Field crop: maize
Growth stage: 2
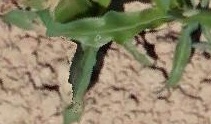
Species: maize